Field crop: tomato
Growth stage: 1
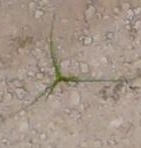
Species: cyperus